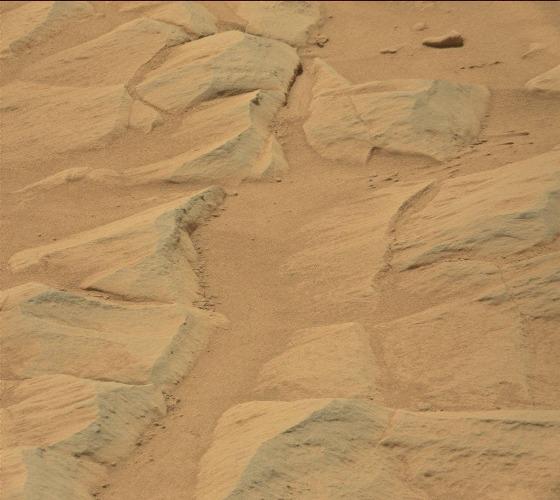
Terrain classes present: Bedrock, Gravel / Sand / Soil